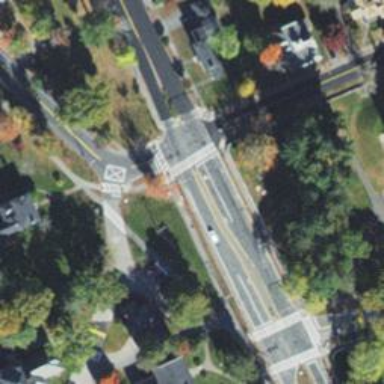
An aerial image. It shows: Marked crossing on footway.